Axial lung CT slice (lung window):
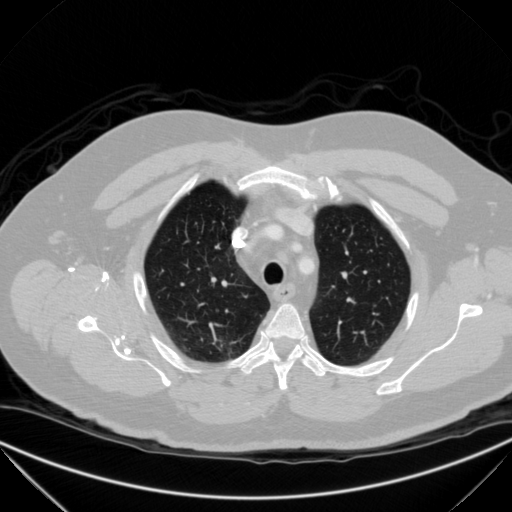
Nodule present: no